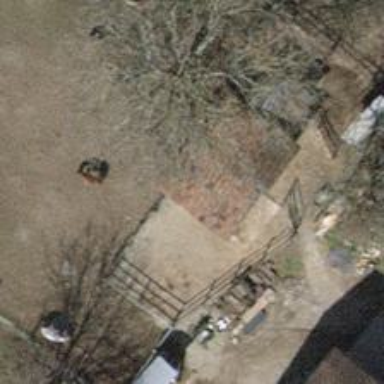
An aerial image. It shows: Shed.